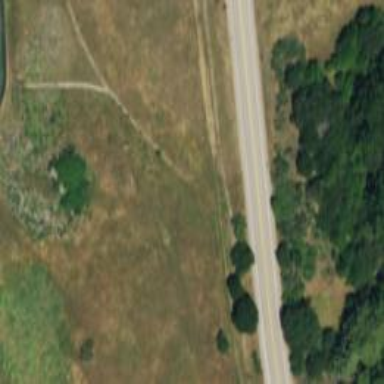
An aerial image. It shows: Disc golf tee.